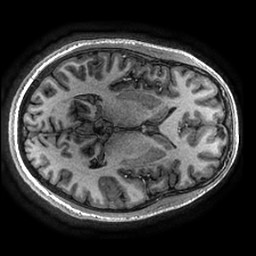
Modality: T1w
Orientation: axial
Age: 33
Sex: female
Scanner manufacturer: ge
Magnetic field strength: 3 T
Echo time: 0.002736 s